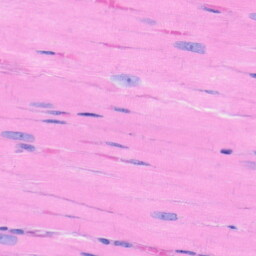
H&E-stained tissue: Heart